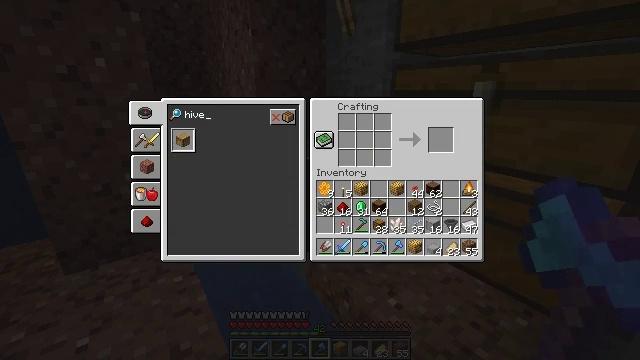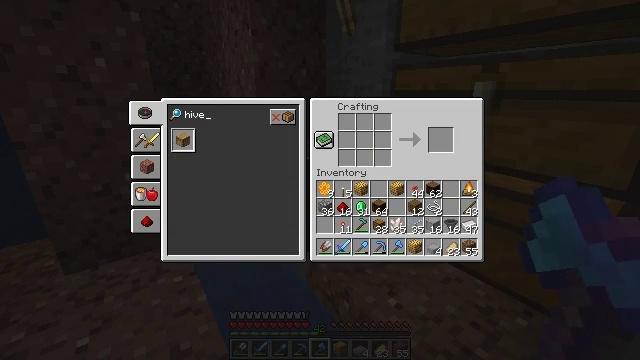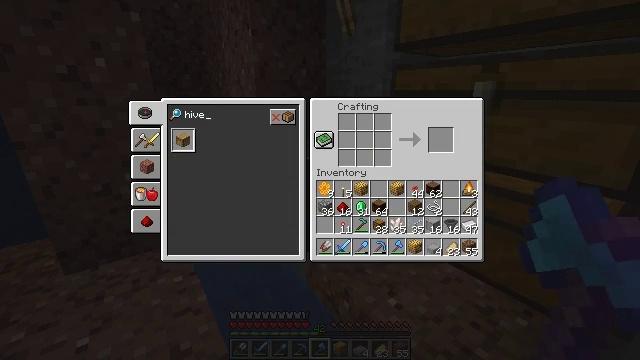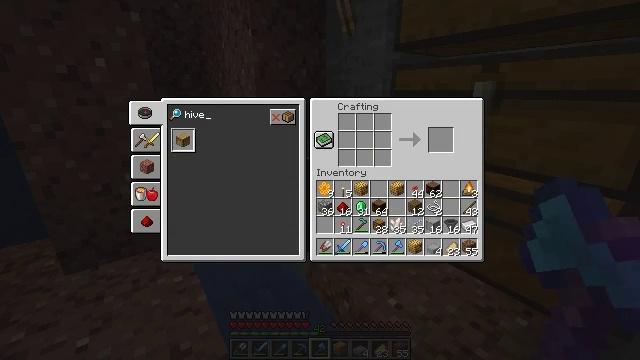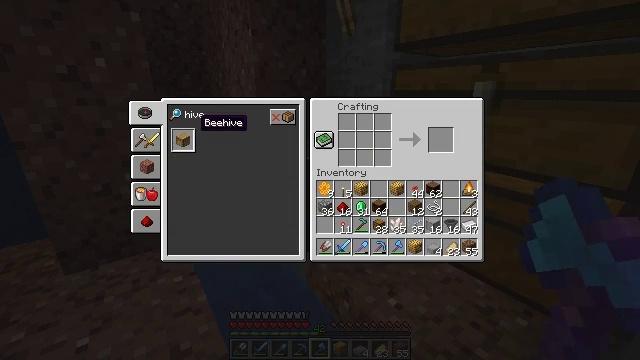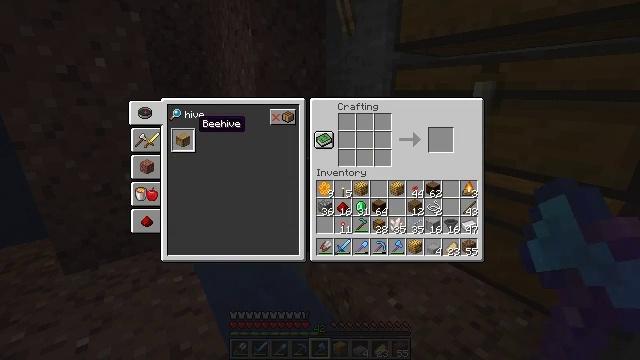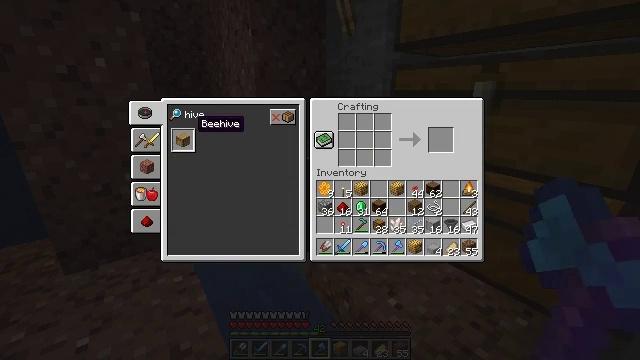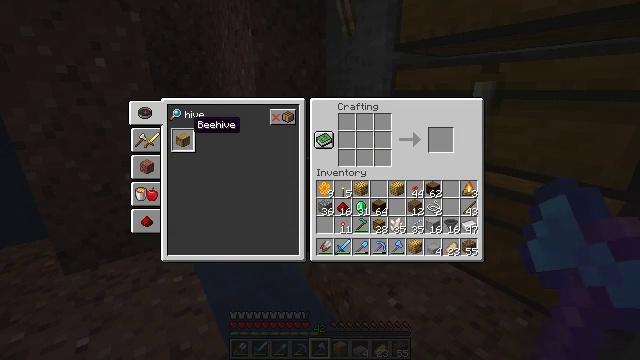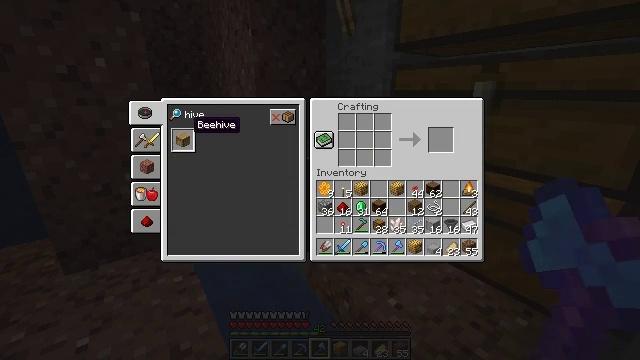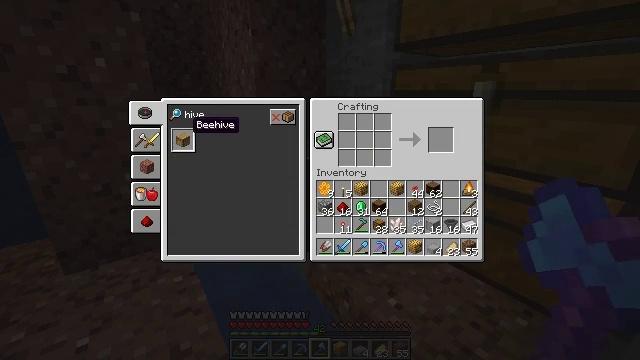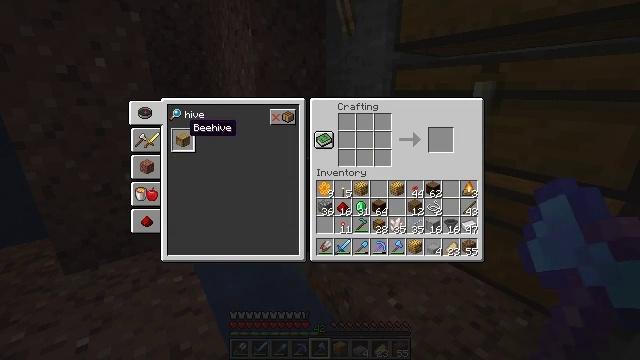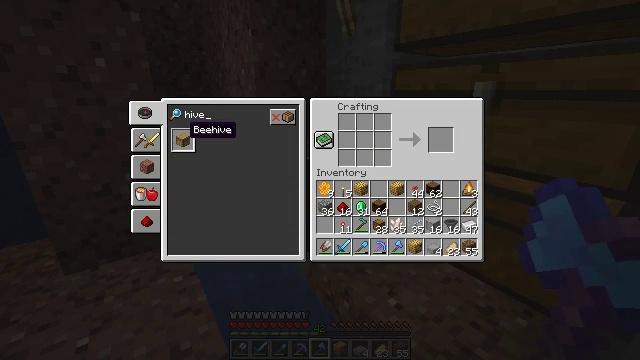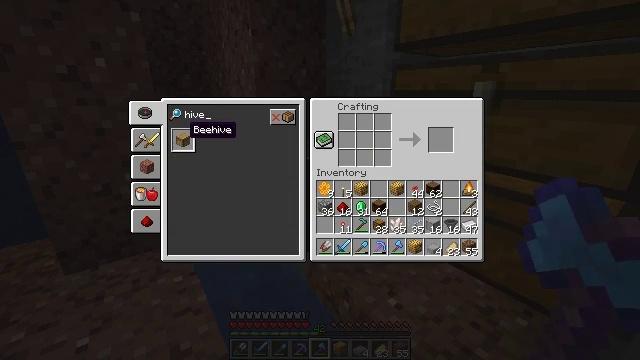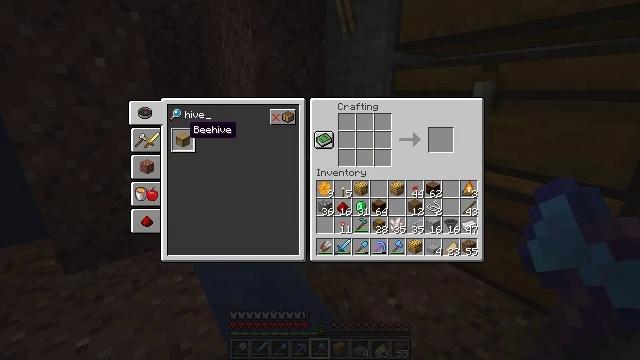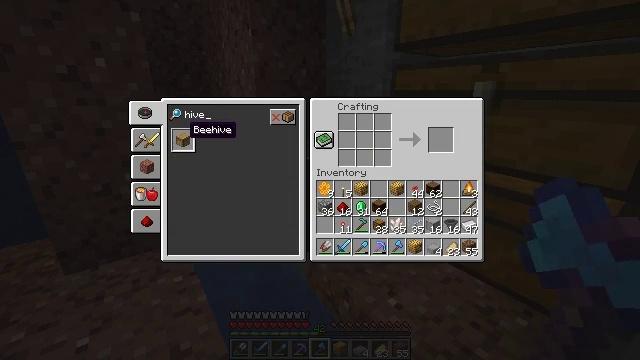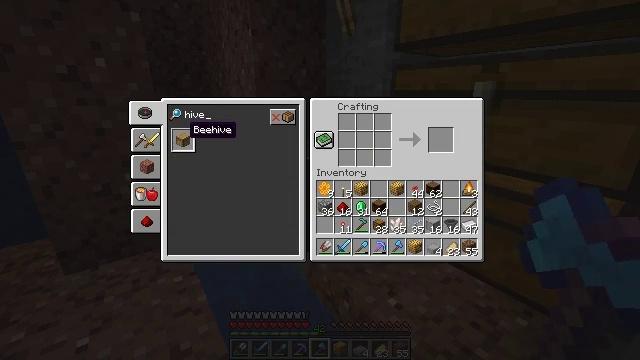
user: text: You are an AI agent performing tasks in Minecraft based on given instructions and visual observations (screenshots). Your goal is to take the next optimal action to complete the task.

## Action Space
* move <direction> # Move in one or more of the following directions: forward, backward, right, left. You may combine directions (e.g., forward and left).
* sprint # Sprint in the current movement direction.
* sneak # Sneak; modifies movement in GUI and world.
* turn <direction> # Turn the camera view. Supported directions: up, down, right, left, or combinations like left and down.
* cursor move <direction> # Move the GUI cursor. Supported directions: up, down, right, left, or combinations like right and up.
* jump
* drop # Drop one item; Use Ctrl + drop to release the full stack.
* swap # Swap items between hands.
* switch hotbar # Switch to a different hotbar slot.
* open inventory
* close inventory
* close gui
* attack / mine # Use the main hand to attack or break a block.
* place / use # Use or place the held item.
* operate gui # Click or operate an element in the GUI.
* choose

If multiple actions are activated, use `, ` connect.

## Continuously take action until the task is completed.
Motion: motion action
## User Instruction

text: Use three honeycombs and six planks to craft a beehive.
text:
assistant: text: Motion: no_op
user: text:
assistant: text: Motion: no_op
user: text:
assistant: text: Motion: sneak
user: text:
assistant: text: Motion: sneak, cursor move left and down
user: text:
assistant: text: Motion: sneak
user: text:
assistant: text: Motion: sneak
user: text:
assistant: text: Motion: sneak
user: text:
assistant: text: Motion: sneak
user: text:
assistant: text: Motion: sneak
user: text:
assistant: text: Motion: sneak
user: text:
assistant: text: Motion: sneak
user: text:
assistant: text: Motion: sneak
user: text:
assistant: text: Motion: sneak, operate gui
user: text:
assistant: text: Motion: sneak, operate gui
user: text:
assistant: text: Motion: sneak, operate gui
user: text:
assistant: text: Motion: sneak
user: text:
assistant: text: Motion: sneak
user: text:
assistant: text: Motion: sneak
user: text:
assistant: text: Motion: sneak
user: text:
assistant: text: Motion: sneak
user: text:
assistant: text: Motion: sneak
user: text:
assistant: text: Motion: sneak
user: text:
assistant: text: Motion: sneak
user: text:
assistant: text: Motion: sneak
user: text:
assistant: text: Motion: sneak
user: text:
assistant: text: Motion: sneak
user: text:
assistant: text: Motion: sneak, cursor move right
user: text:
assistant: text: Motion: sneak, cursor move right and down
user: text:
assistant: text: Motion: sneak, cursor move right
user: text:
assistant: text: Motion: sneak, cursor move right